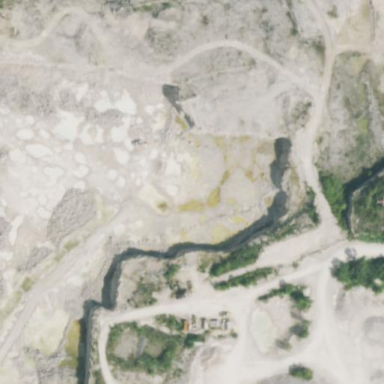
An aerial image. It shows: Quarry area marked as mine.